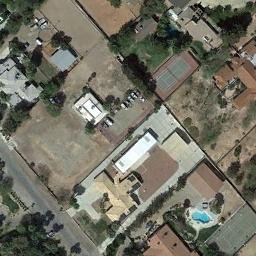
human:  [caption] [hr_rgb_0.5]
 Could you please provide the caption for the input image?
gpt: Tennis court and swimming pool in the middle of a residential area surrounded by trees .

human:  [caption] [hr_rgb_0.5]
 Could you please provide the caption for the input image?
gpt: The tennis court is on the bare land next to some trees and buildings .

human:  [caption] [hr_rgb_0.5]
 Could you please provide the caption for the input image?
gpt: There are many buildings of different shapes beside the tennis courts .

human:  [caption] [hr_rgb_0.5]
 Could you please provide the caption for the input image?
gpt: One side of the tennis court was shaded by the shade of a tree .

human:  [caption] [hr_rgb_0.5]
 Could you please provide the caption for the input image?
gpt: There are some buildings and green trees beside the tennis court .